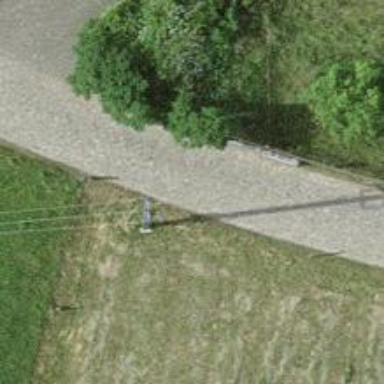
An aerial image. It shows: Power pole.